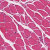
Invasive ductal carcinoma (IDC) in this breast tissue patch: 0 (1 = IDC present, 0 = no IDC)